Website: walmart
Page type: store-pickup
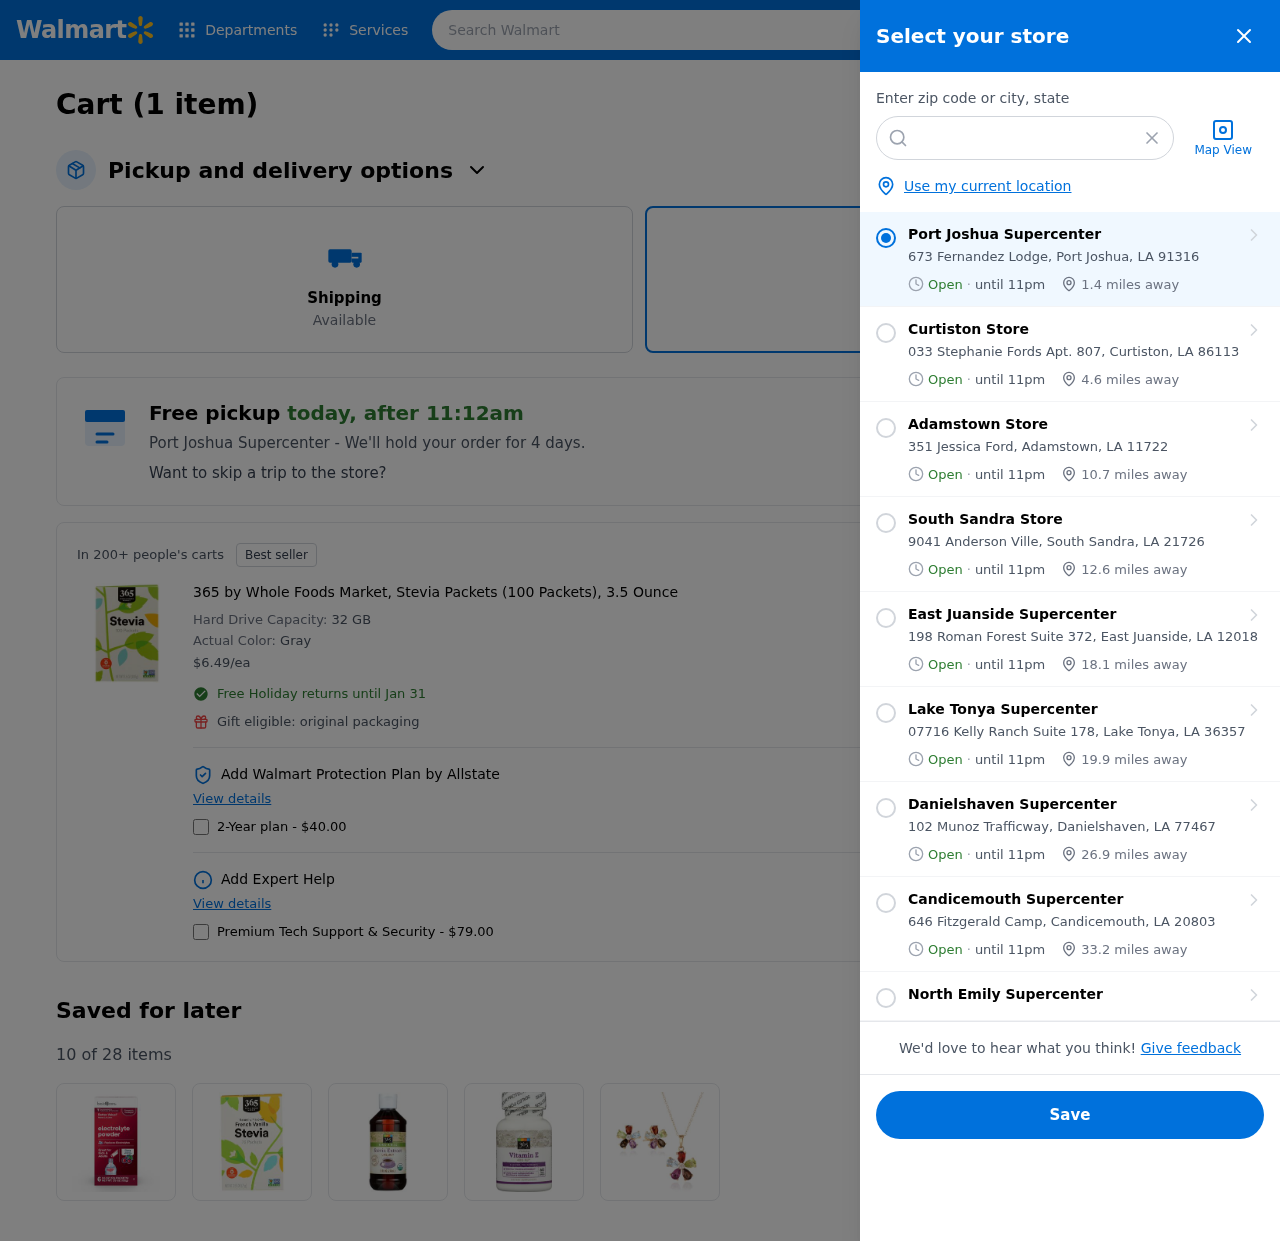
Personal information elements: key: PII_CITY
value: Port Joshua
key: PII_CITY
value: Port Joshua Supercenter
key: PII_CITY_STATE_ZIP
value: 673 Fernandez Lodge, Port Joshua, LA 91316
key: PII_LOCATION1_CITY
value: Curtiston Store
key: PII_LOCATION1_CITY_STATE_ZIP
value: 033 Stephanie Fords Apt. 807, Curtiston, LA 86113
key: PII_LOCATION2_CITY
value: Adamstown Store
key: PII_LOCATION2_CITY_STATE_ZIP
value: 351 Jessica Ford, Adamstown, LA 11722
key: PII_LOCATION3_CITY
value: South Sandra Store
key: PII_LOCATION3_CITY_STATE_ZIP
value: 9041 Anderson Ville, South Sandra, LA 21726
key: PII_LOCATION4_CITY
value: East Juanside Supercenter
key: PII_LOCATION4_CITY_STATE_ZIP
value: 198 Roman Forest Suite 372, East Juanside, LA 12018
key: PII_LOCATION5_CITY
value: Lake Tonya Supercenter
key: PII_LOCATION5_CITY_STATE_ZIP
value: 07716 Kelly Ranch Suite 178, Lake Tonya, LA 36357
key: PII_LOCATION6_CITY
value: Danielshaven Supercenter
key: PII_LOCATION6_CITY_STATE_ZIP
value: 102 Munoz Trafficway, Danielshaven, LA 77467
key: PII_LOCATION7_CITY
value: Candicemouth Supercenter
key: PII_LOCATION7_CITY_STATE_ZIP
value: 646 Fitzgerald Camp, Candicemouth, LA 20803
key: PII_LOCATION8_CITY
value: North Emily Supercenter
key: PII_POSTCODE
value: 91316
Product elements: key: PRODUCT1_NAME
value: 365 by Whole Foods Market, Stevia Packets (100 Packets), 3.5 Ounce
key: PRODUCT1_PRICE
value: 6.49
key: PRODUCT1_DESC
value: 32 GB
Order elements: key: ORDER_NUM_ITEMS
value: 1
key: ORDER_NUM_ITEMS
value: Cart (1 item)
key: ORDER_DELIVERY_DATE
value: today, after 11:12am
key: ORDER_ITEM1_QUANTITY
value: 1
Search elements: key: HEADER_SEARCH
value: Search Walmart
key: SEARCH_LOCATION
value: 91316